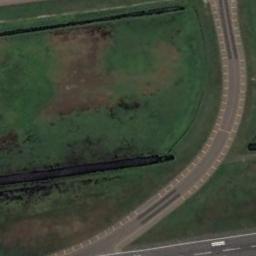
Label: runway